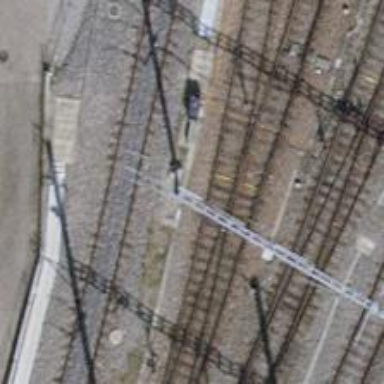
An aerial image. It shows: Single-track electrified railway service yard with contact line for trains.